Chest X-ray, PA view. Patient: 38 years old, sex M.
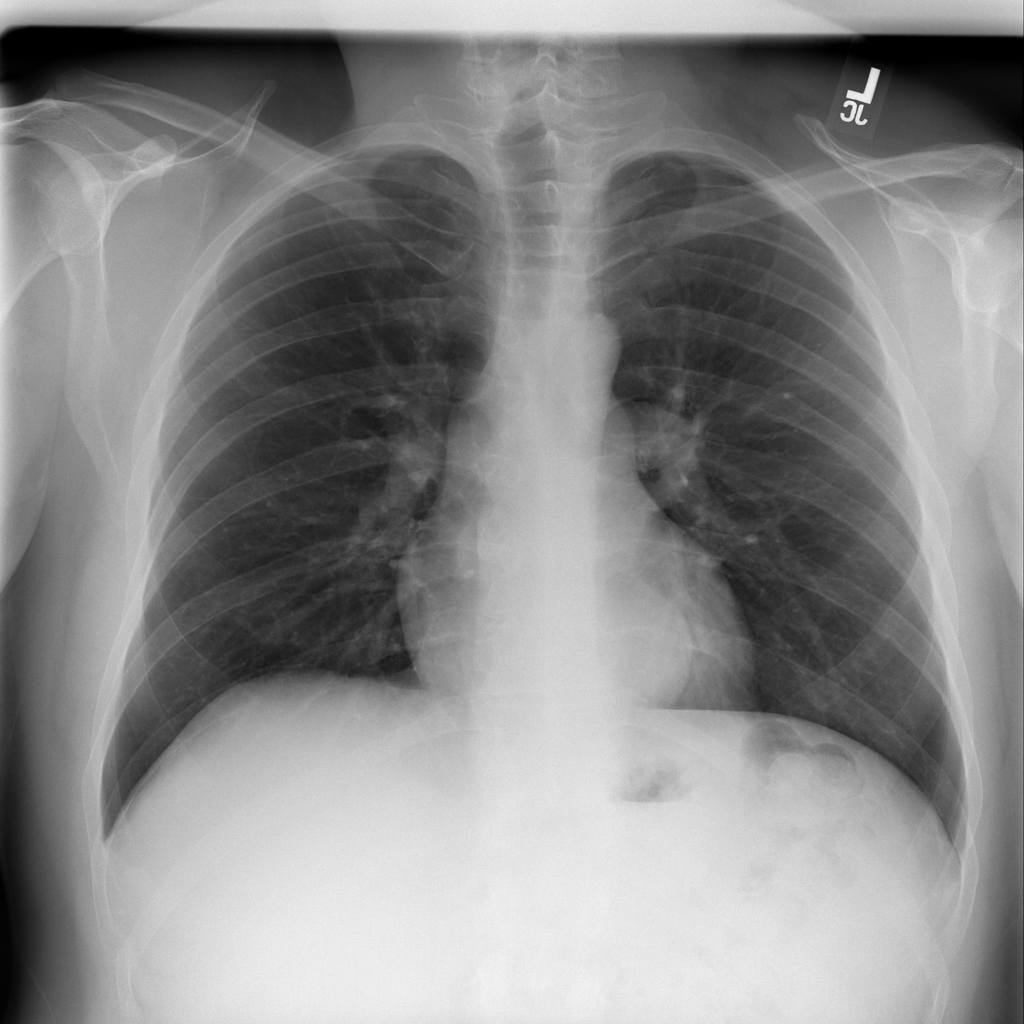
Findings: Mass